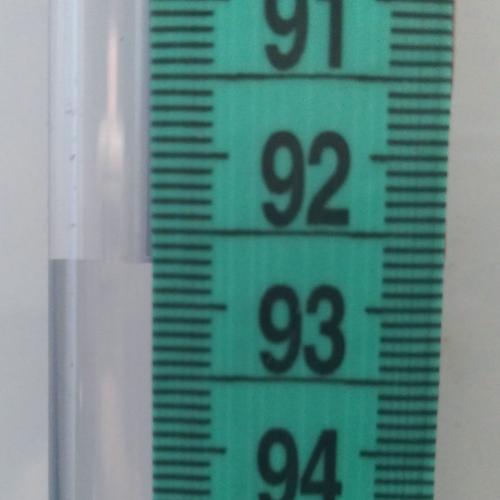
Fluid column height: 92.7 cm